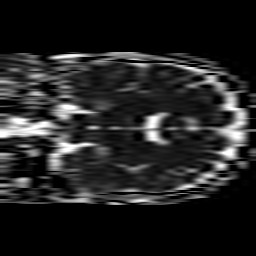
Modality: ADC
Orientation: coronal
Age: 54
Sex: male
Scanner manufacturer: philips
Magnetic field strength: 1.5 T
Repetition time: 4.815 s
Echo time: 0.07764 s